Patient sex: M
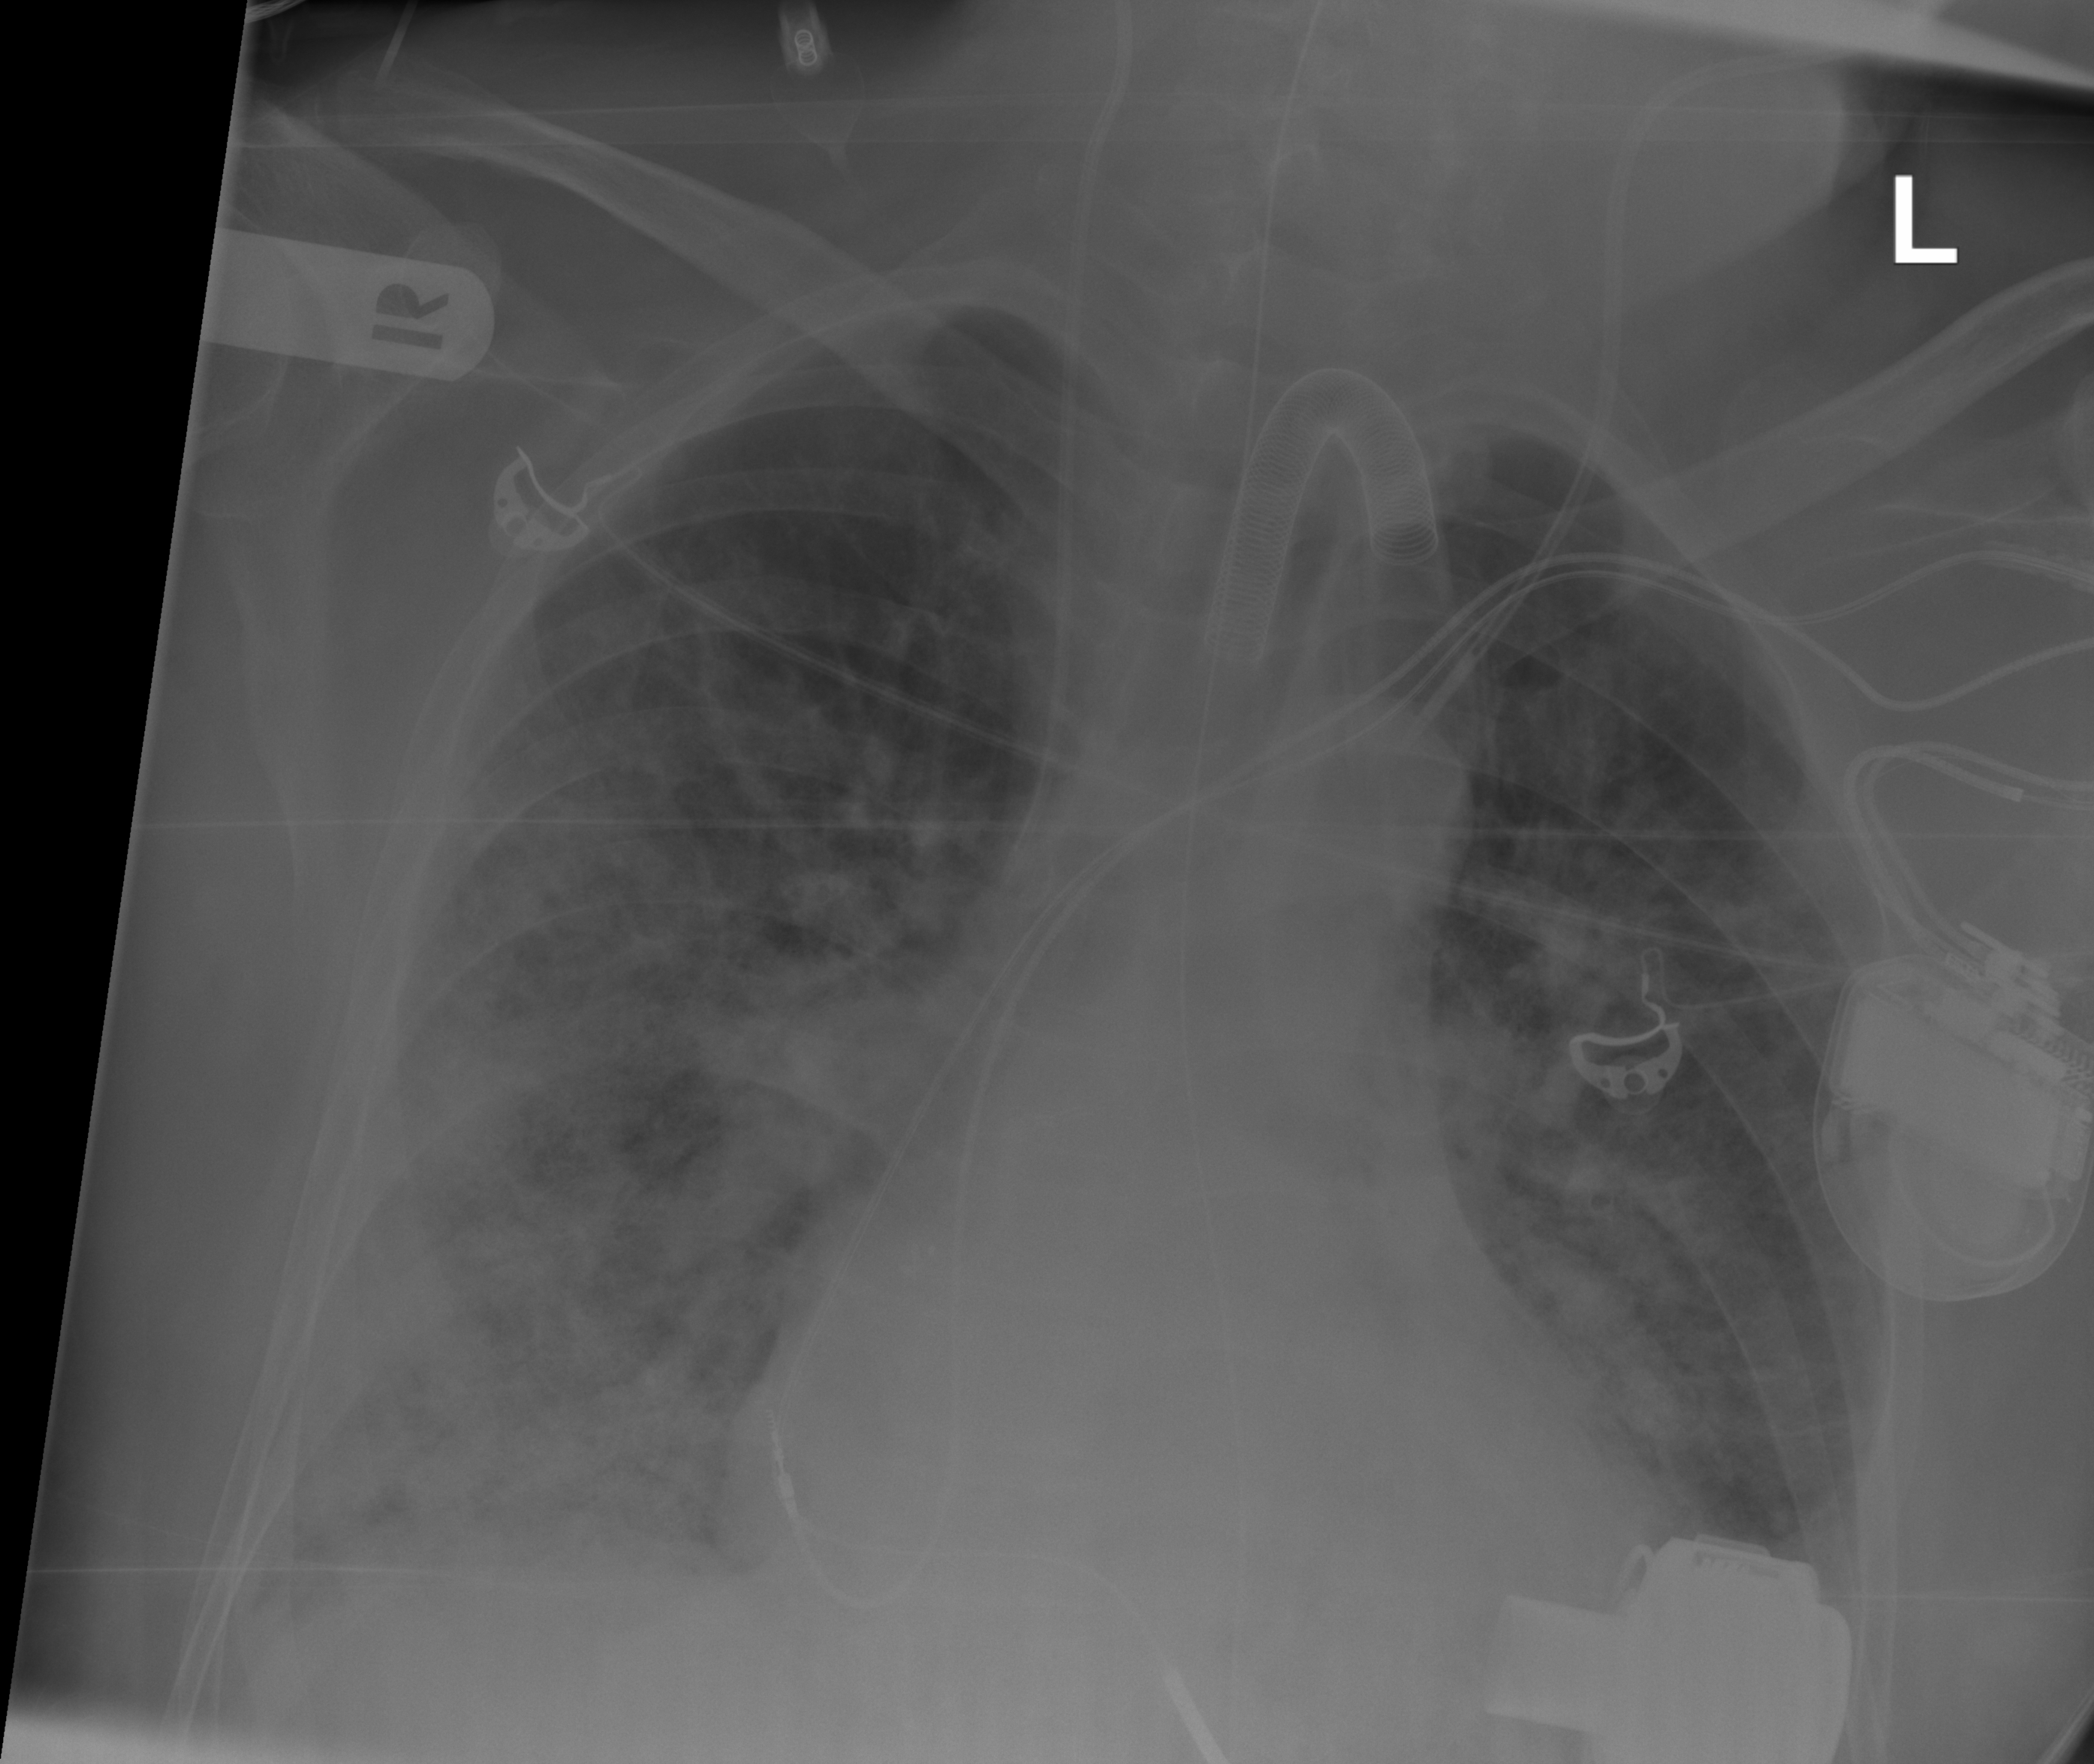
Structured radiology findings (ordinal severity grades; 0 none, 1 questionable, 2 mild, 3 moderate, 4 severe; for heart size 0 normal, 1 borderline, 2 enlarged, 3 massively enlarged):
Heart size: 2
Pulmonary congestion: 3
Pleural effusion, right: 2
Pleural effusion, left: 0
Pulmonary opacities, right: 3
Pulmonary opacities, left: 2
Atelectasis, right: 3
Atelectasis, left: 3